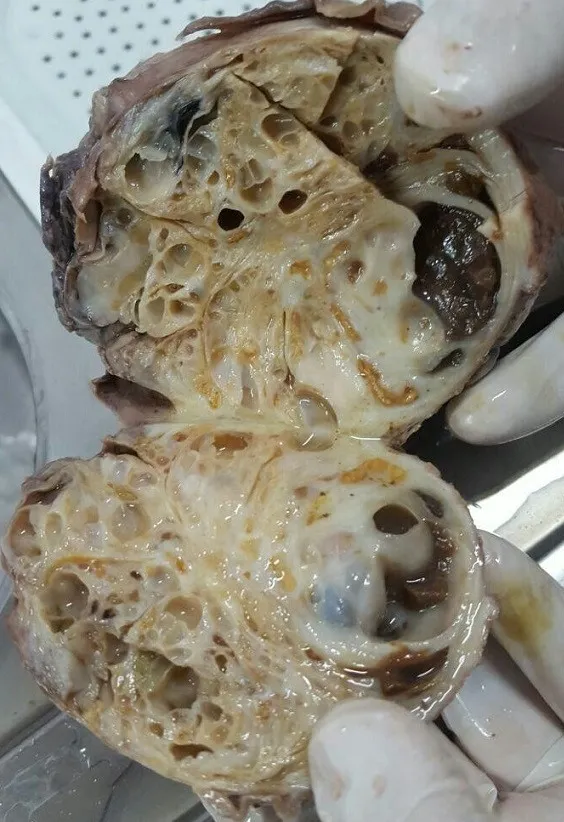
An overview of the mass.
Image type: pathology (immunostaining)